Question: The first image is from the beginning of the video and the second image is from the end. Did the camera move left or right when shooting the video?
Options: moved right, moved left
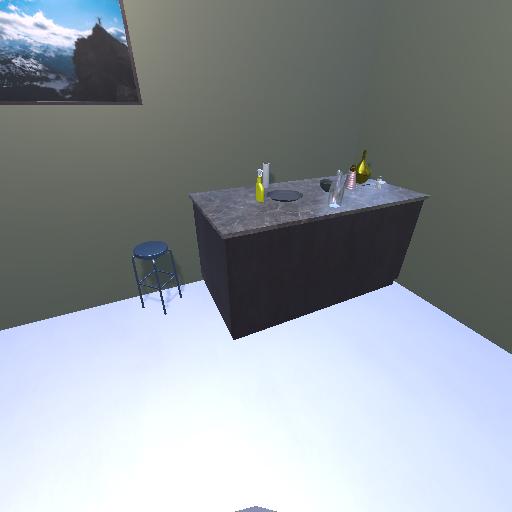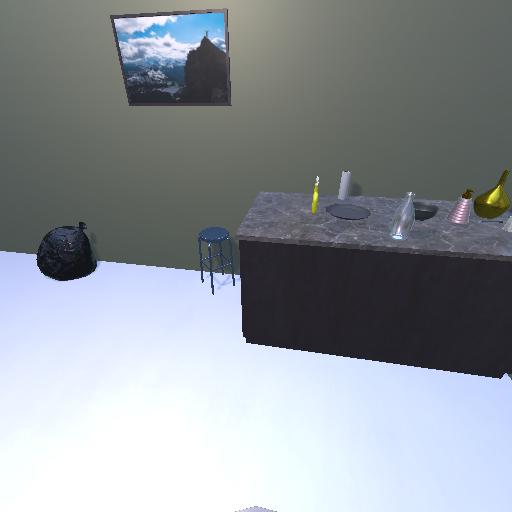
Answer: moved right